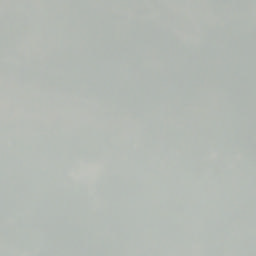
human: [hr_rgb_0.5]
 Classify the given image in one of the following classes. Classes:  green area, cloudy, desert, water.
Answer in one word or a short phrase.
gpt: cloudy